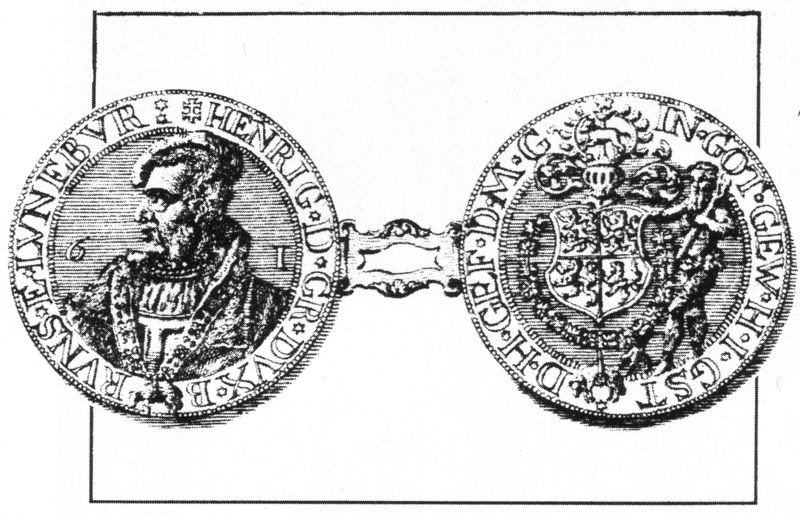
Titel: Bildnis von Heinrich d.J. Herzog von Braunschweig-Lüneburg
Institution: (Seriendruck)
Schlagwörter: gott, kopf, mann, weiß, hut, nase, profil, schmuck, schwarz, skizze, zeichnung, hund, schloss, tier, bart, hemd, mütze, augen, kragen, pelz, rahmen, portrait, porträt, felder, auge, mantel, reich, adel, verbindung, brosche, england, renaissance, kreis, pferd, rund, schrift, ansicht, stab, kette, grafik, graphik, kaiser, könig, lanze, inschrift, metall, deutsch, jahreszahl, striche, abbild, schnalle, schild, medaillon, geld, rückseite, druck, druckgraphik, stich, schwarzweiß, text, buchstaben, helm, herrscher, entwurf, fürst, henri, vorderseite, wappen, löwen, medallion, scharnier, löwe, medaille, siegel, tunika, herkules, sieger, schließe, verschluss, öffnen, legende, münze, kalb, latein, lateinisch, heinrich, medaillons, umschrift, wörter, münzen, fibel, umrisszeichnung, neptun, medaillen, devotionalie, münzbildnis, runs, barret, dux, devotionalien, lüneburg, 6, 1, 61, selbstbewustsein, kleiderklammer, numistmantik, henrig, spange münze könig wappen heinrich, rvns